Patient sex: M
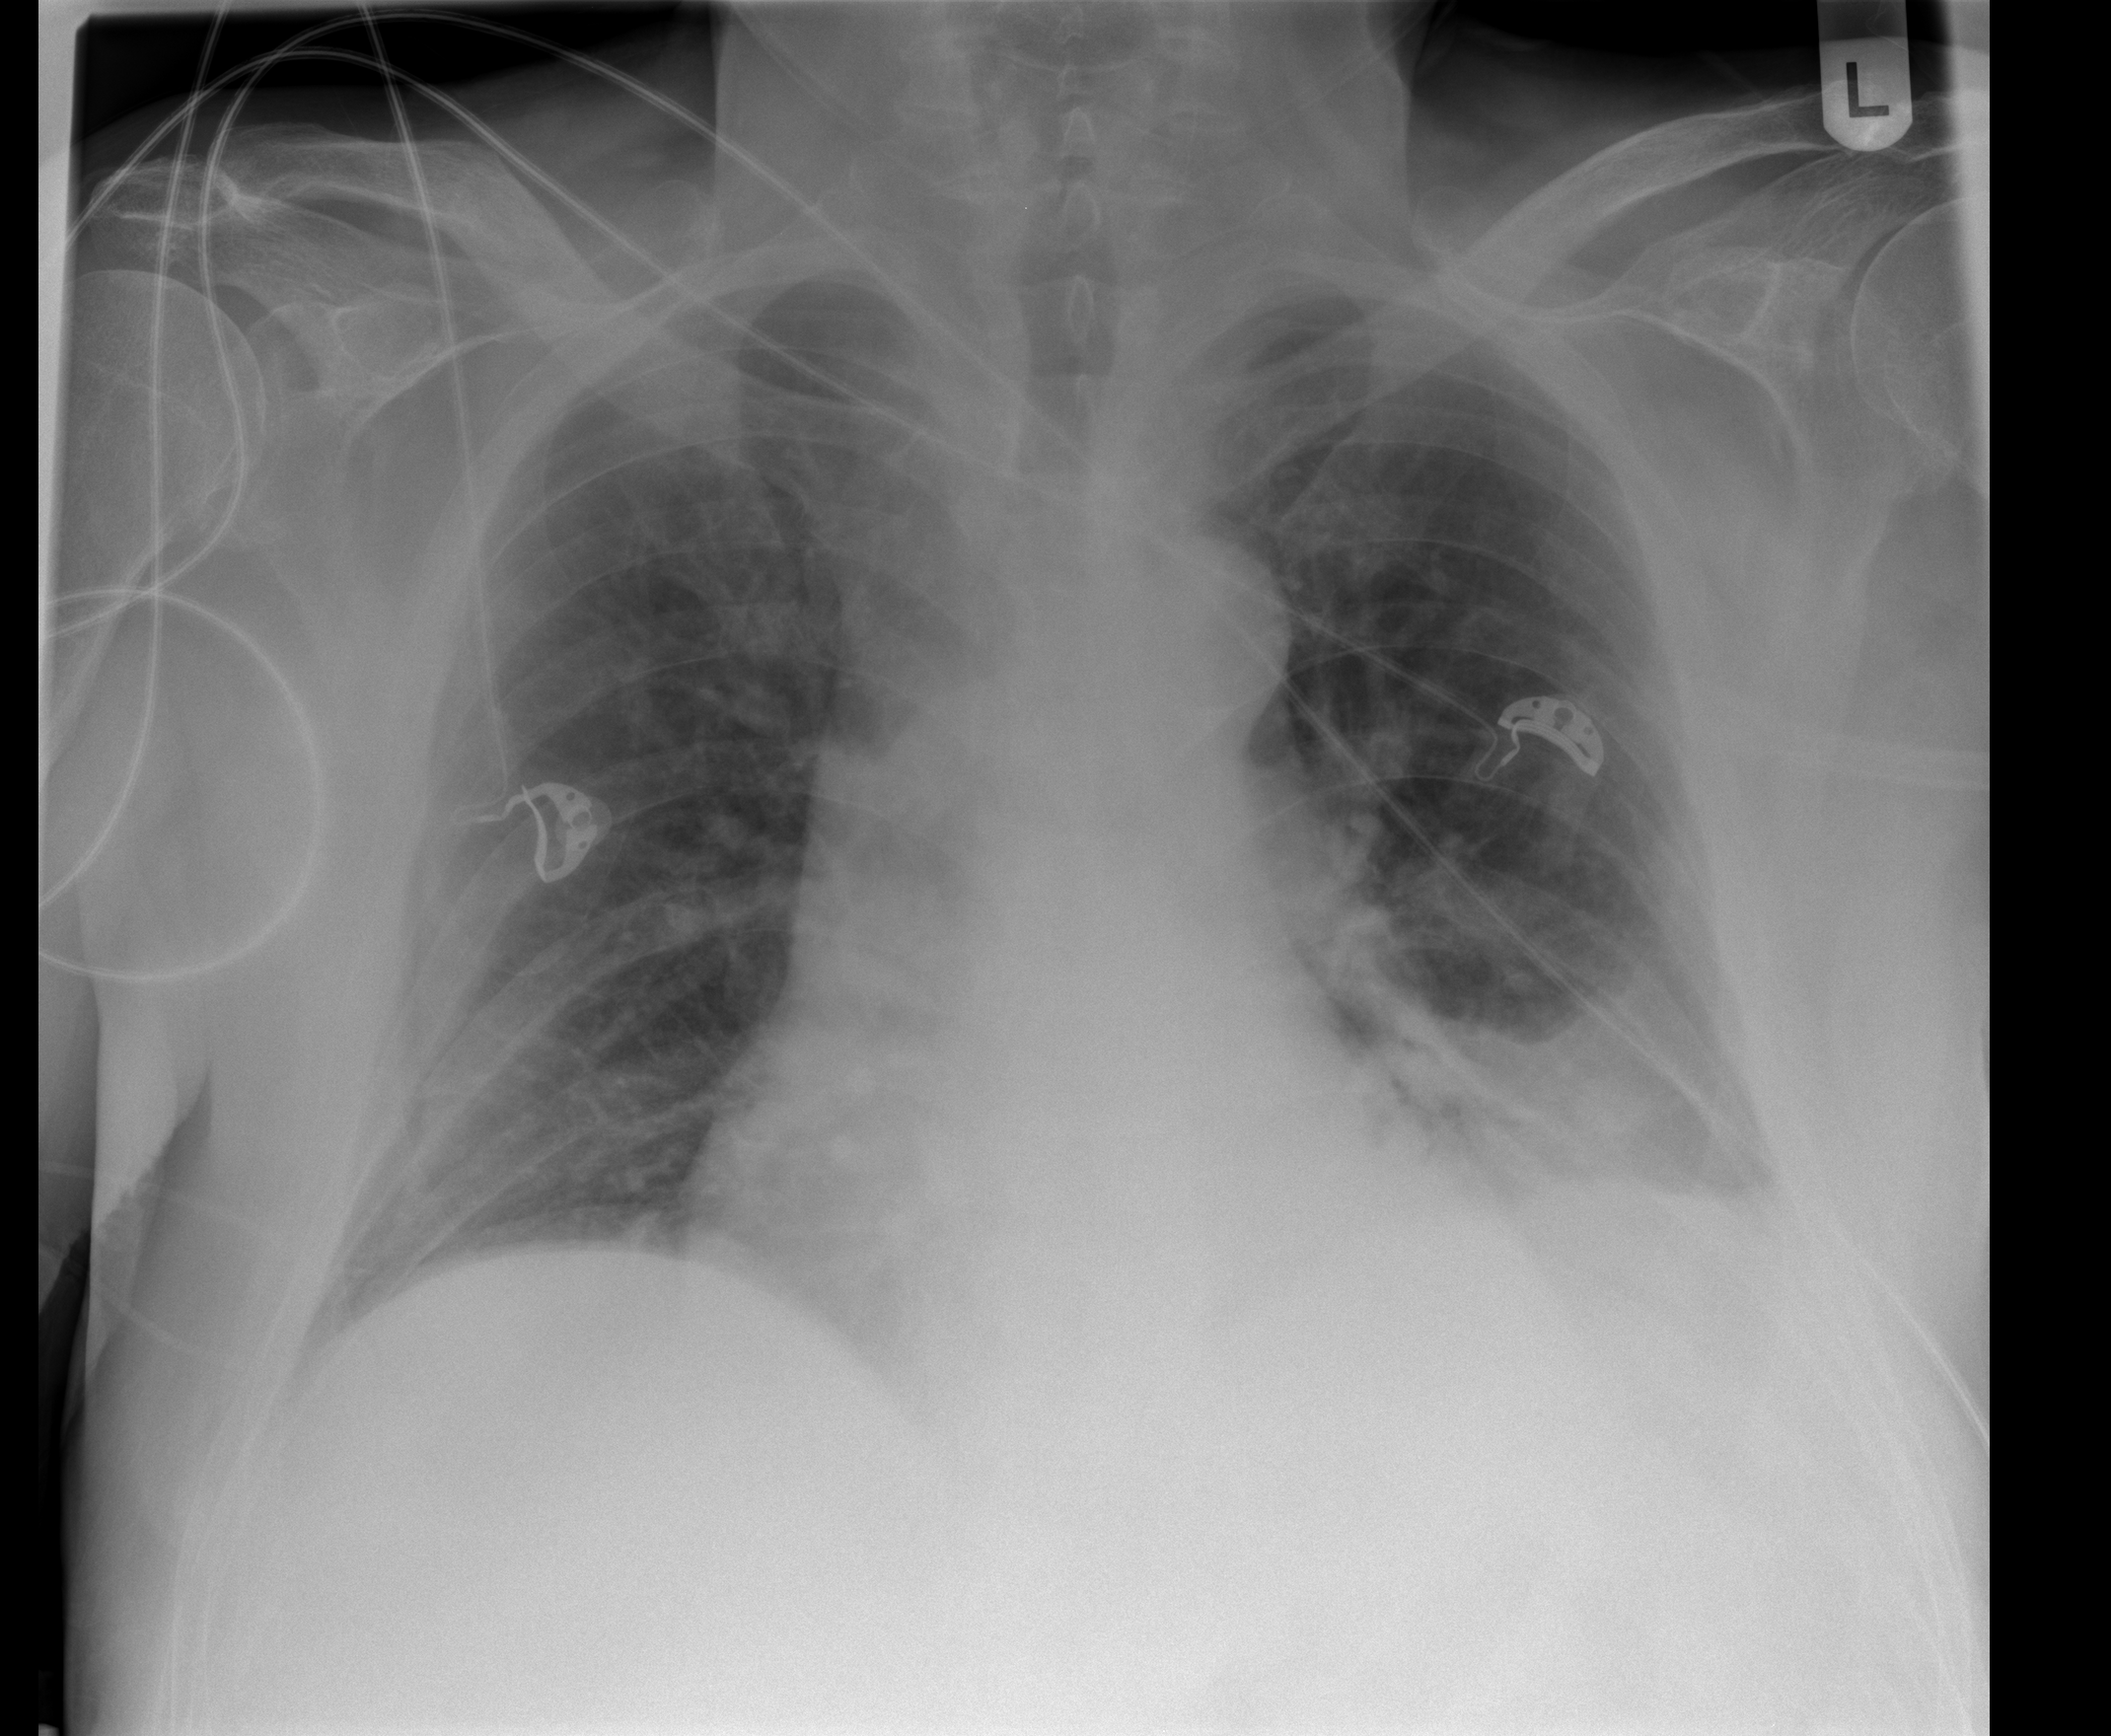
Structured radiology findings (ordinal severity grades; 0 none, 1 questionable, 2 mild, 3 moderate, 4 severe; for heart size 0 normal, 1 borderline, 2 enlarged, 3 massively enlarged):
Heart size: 0
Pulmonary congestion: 2
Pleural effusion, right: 0
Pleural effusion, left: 2
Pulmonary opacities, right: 0
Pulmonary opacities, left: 2
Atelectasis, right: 2
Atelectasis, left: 2